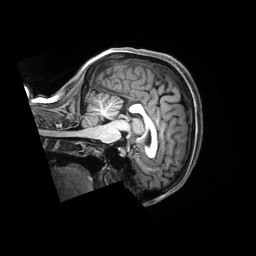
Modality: T1w
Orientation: sagittal
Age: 23
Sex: female
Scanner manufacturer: siemens
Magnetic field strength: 3 T
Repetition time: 2.5 s
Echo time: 0.00222 s